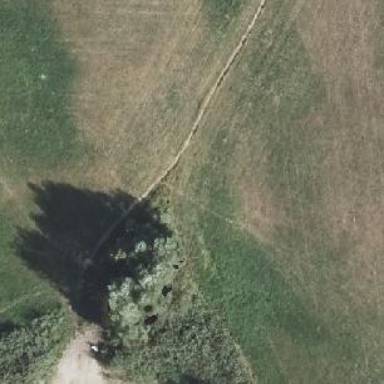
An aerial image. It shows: Ground path.